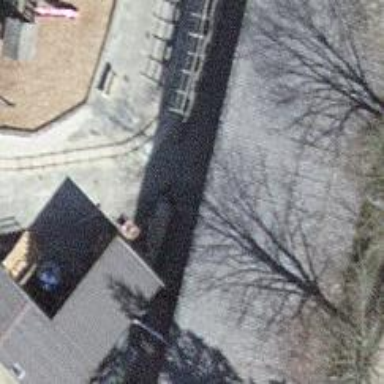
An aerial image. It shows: Bench.